Current action and preconditions to check: path_clear

Your task: For each precondition in the list above, predict whether it will hold at this action.

Consider the current scene as observed from the mobile robot's camera, and analyze the predicted future states of all dynamic agents (e.g., people, animals, vehicles, or any moving entities) within the NEXT SECOND.

IMPORTANT: Only answer "very likely" if you are absolutely certain—based on strong, clear evidence—that a dynamic agent will violate the precondition in the predicted future state. Do NOT answer "very likely" for unlikely, ambiguous, or low-probability risks.

Ask yourself for each precondition: Is there a high probability, with clear and convincing evidence, that the predicted future states of any dynamic agent will interfere with the predicted future state of the currently executing action within the NEXT SECOND, causing that precondition to fail?

Assess the risk level based on these predictions. Use "likely" or "very likely" if motions create a clear risk of interference.

Use "neutral" or "improbable" if agents are nearby but their predicted paths are clearly diverging or non-conflicting.

Failure Risk Categories: "very improbable", "improbable", "neutral", "likely", "very likely"

Answer Format: Output ONLY the probability_of_failure value from these categories: "very improbable", "improbable", "neutral", "likely", "very likely"

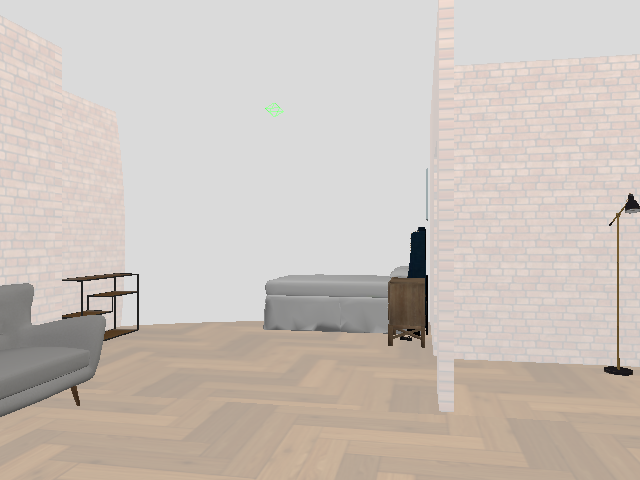

Answer: very improbable